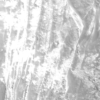
Label: not_dusty